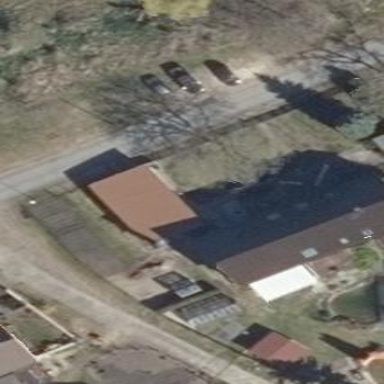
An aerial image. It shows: Part of building.